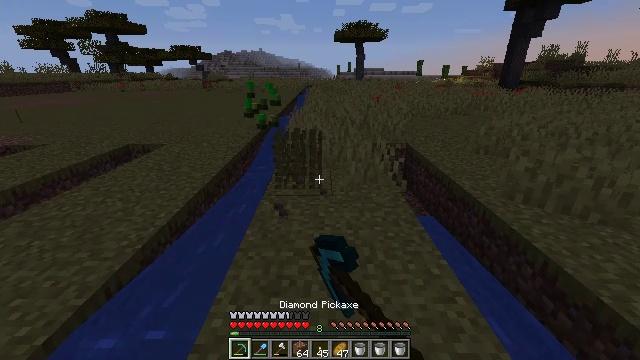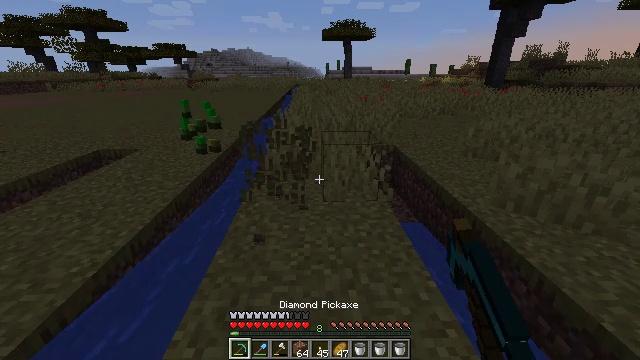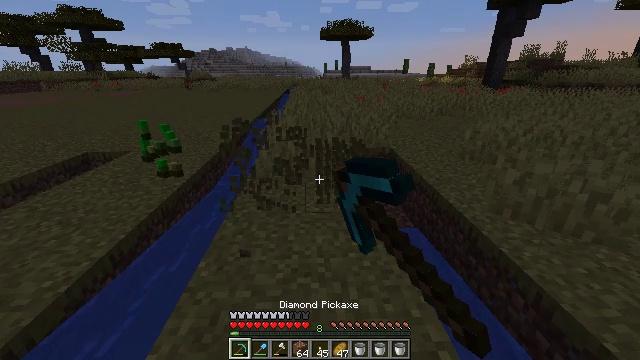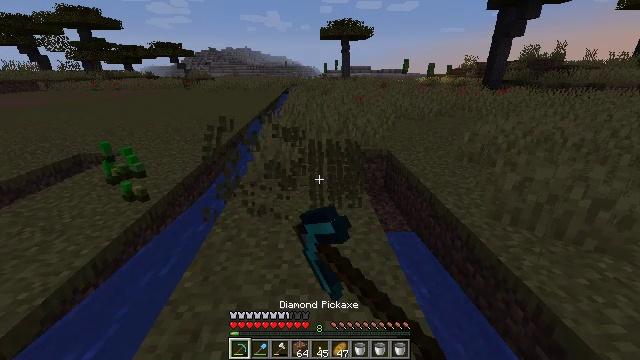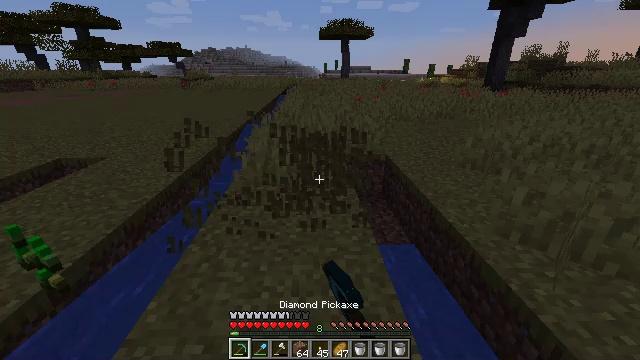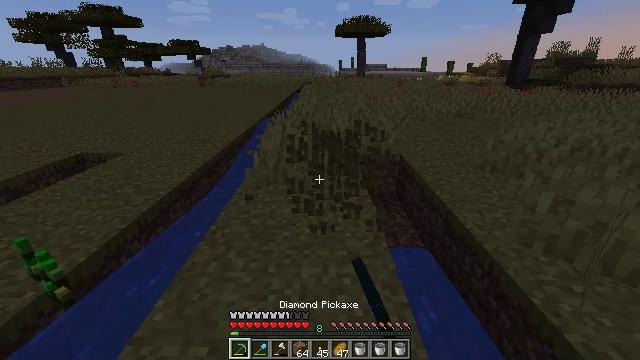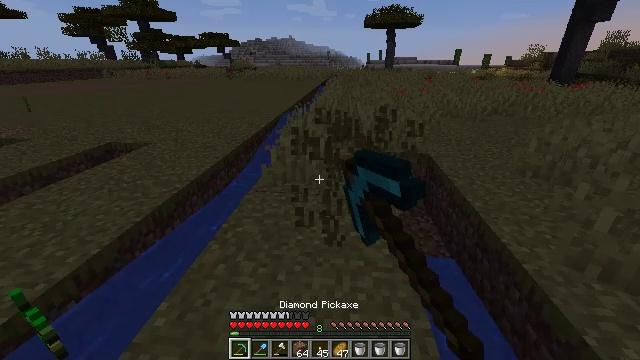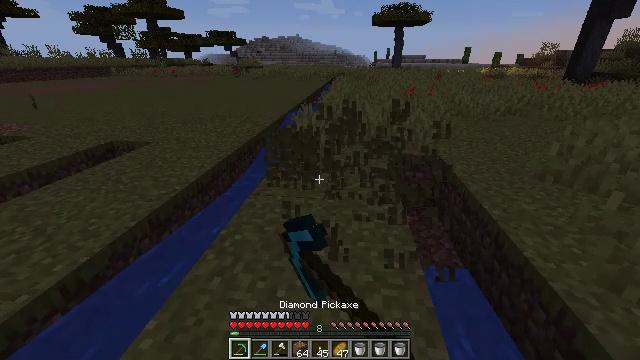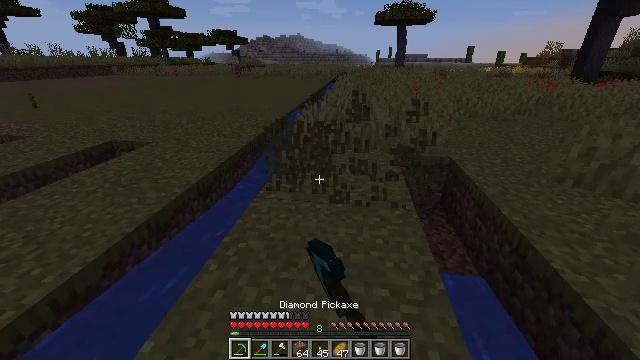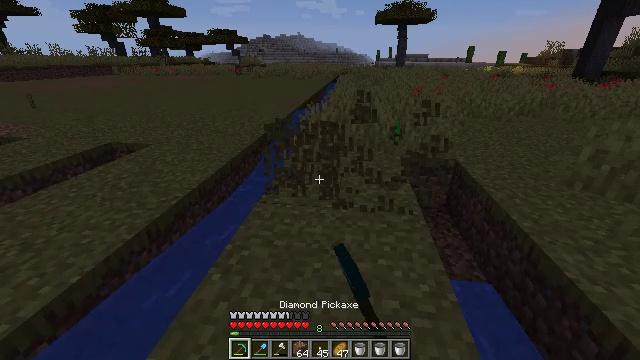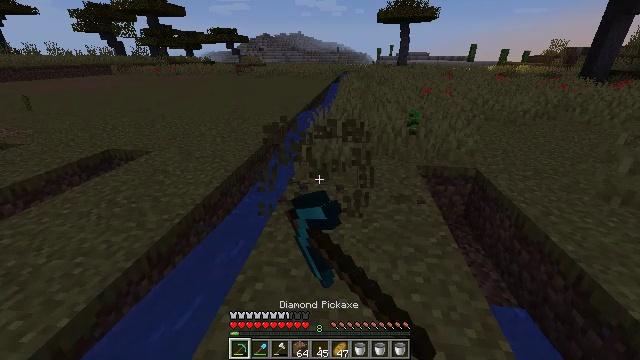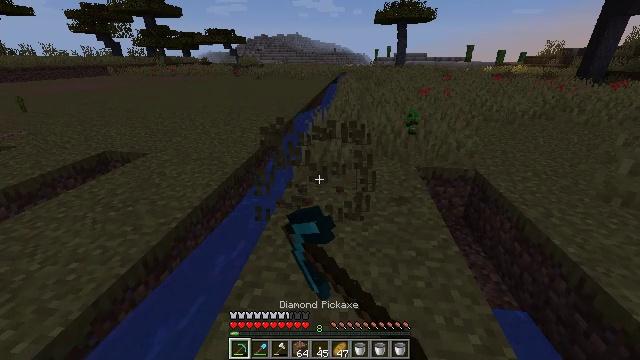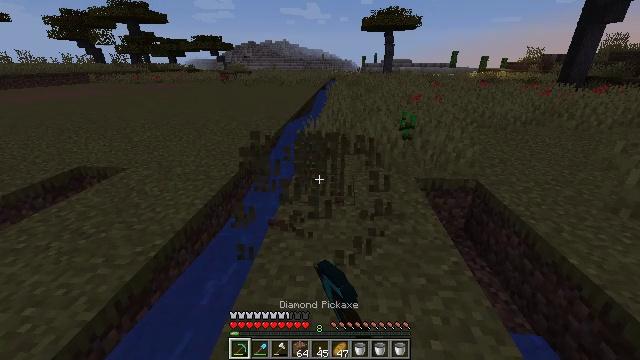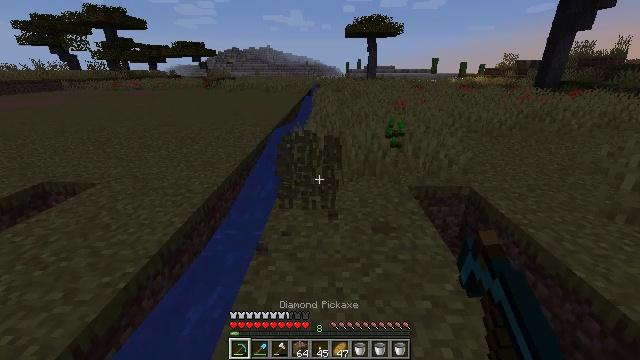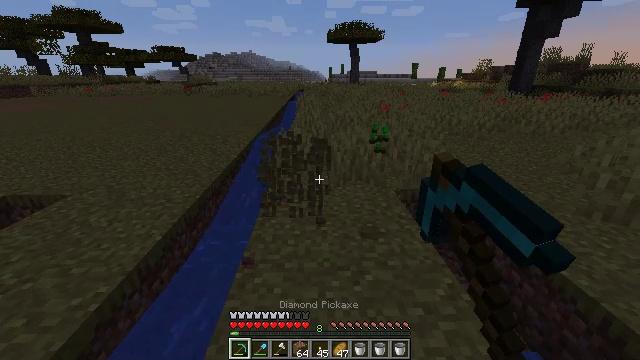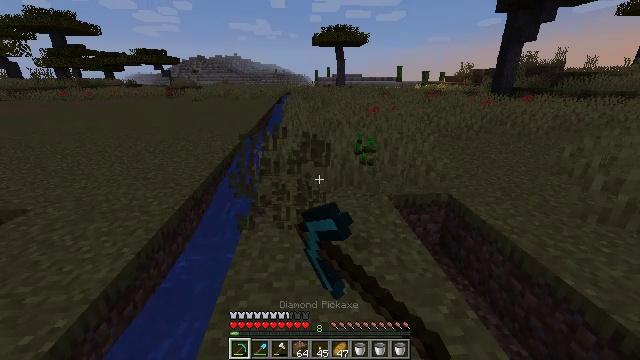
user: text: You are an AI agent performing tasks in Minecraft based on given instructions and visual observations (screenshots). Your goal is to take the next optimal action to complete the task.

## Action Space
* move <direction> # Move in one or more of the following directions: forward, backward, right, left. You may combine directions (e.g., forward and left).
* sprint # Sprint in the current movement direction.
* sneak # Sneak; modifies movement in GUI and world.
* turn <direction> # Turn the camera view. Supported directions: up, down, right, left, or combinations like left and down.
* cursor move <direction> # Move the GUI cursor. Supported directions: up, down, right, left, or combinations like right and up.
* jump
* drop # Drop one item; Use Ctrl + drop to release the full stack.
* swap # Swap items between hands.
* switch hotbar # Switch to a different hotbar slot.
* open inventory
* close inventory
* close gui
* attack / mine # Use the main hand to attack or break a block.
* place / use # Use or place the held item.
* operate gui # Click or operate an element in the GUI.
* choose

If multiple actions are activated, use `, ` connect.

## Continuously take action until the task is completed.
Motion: motion action
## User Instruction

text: Gather grass by holding the left mouse button.
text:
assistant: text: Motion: move forward and move right, turn right, attack / mine
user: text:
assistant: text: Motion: move forward and move right, attack / mine
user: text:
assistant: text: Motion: move forward, attack / mine
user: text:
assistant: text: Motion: move forward, attack / mine
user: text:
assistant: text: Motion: move forward, turn left, attack / mine
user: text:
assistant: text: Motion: move forward, turn left and down, attack / mine
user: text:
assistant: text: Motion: move forward and move left, turn left, attack / mine
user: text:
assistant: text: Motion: move forward and move left, attack / mine
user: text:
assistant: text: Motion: move forward and move left, attack / mine
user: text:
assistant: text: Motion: move forward, attack / mine
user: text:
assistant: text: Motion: move forward, attack / mine
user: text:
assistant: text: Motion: move forward, turn right and up, attack / mine
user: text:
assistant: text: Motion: move forward, turn right and up, attack / mine
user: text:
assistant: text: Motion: move forward, turn right, attack / mine
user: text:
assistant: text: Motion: move forward and move right, turn right, attack / mine
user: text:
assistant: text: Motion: move forward and move right, turn right, attack / mine
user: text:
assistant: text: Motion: move forward and move right, attack / mine
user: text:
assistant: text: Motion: move forward, attack / mine
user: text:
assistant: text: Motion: move forward, attack / mine
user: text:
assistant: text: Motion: move forward, attack / mine
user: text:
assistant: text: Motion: move forward, attack / mine
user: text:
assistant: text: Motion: move forward, turn left, attack / mine
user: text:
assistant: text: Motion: move forward, turn left, attack / mine
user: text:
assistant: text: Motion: move forward, turn left, attack / mine
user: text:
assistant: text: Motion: move forward, turn left, attack / mine
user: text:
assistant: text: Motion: move forward, turn left and down, attack / mine
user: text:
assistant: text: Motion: move forward, attack / mine
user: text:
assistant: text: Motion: move forward and move left, attack / mine
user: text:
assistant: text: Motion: move forward and move left, attack / mine
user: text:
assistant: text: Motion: attack / mine